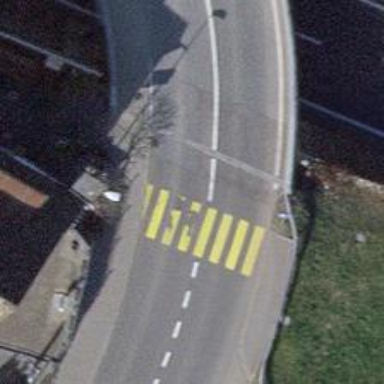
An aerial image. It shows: Uncontrolled road crossing.